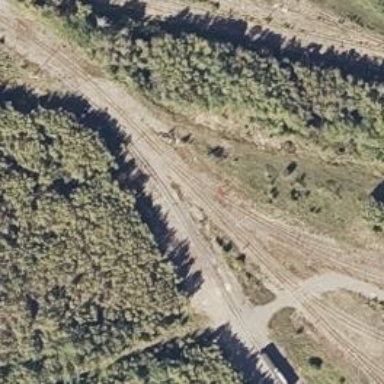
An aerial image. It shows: Railway yard.